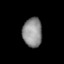
Tissue: lung
Cell type: Endothelial cells
Senescence score: 0.5653
Nuclear area (px): 553
Mean DAPI intensity: 142.275